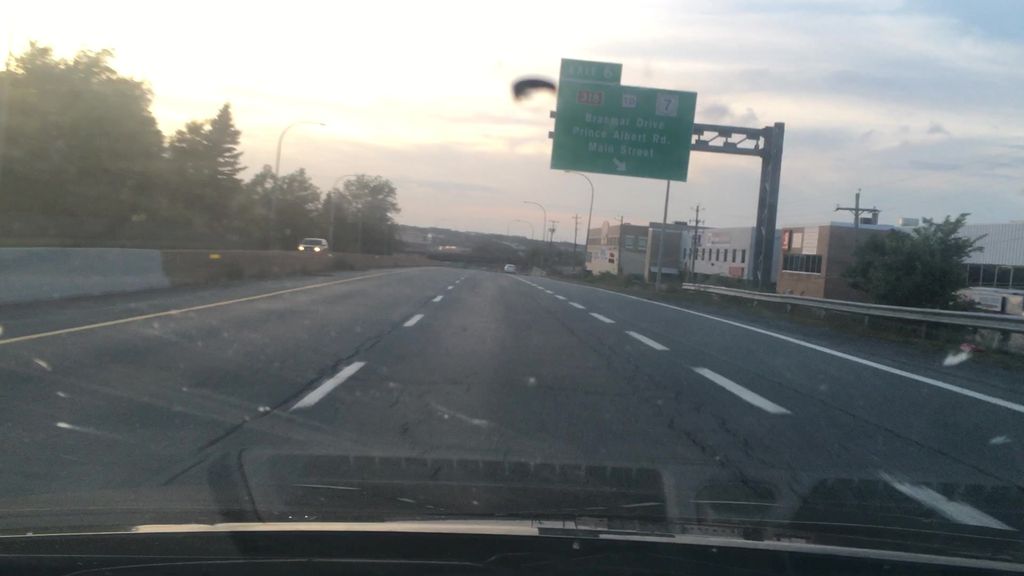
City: halifax